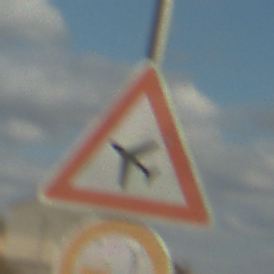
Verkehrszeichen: FlugbetriebRechts
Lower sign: VerbotUeberholenEinspurigeFahrzeuge
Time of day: MorningAfternoon
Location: Outdoor (RoadRail)
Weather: PartlyCloudy
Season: NotSpecified
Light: Natural